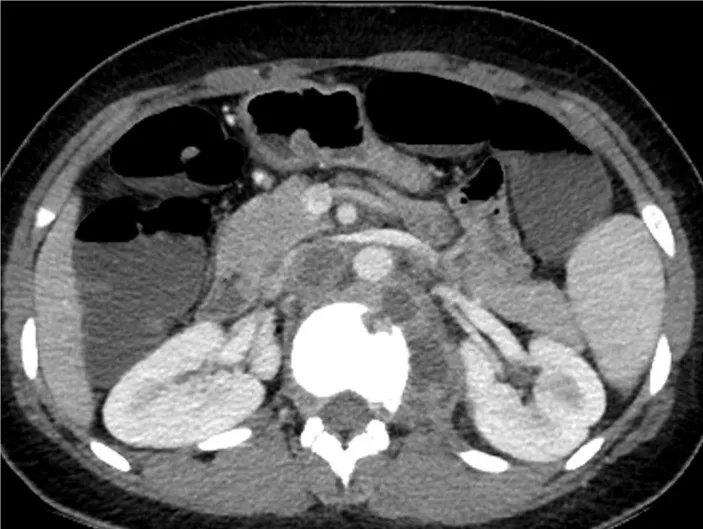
Abdomen CT conducted at 3 months after cessation of miliary TB treatment. A newly defined presumed cold abscess within the left psoas muscle at the level of T10 to L2 and TB spondylitis at the T12 and L1 are observed. CT, computed tomography; TB, tuberculosis.
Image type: radiology (ct)